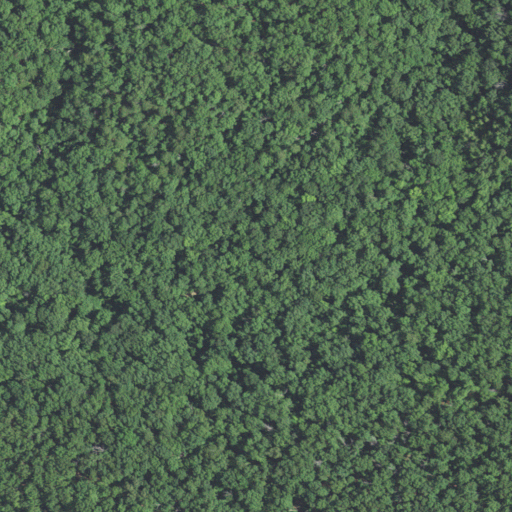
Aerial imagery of mountain in Missouri named Tater Hill containing only deciduous forest